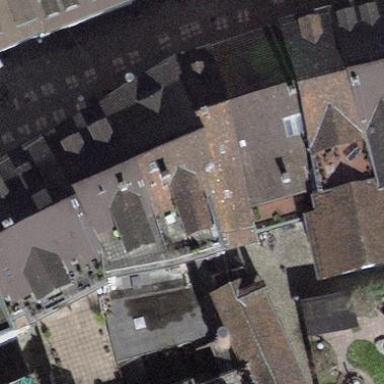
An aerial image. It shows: Building with tile roof.